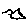
Label: bird